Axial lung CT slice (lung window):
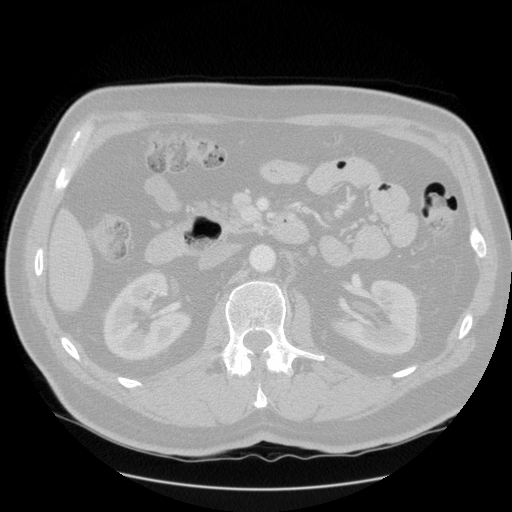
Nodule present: no